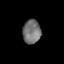
Tissue: skin
Cell type: Myeloid cells
Senescence score: 0.6908
Nuclear area (px): 425
Mean DAPI intensity: 113.541